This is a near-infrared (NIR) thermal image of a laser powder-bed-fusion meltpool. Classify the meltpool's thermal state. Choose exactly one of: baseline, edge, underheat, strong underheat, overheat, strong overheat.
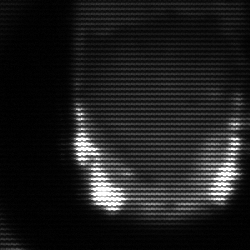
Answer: baseline